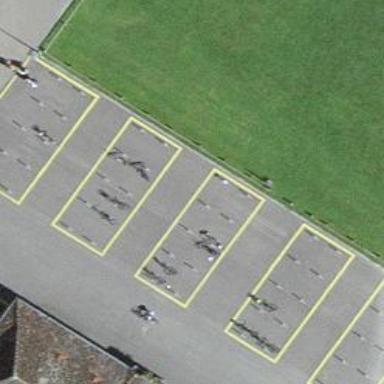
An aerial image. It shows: Bicycle parking area with stands available.